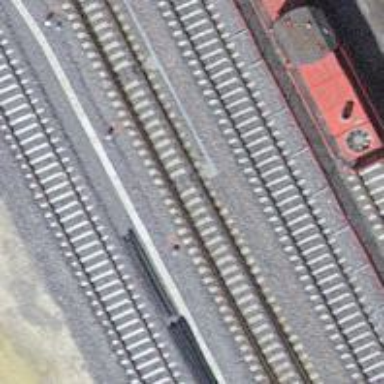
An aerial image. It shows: Railway switch.